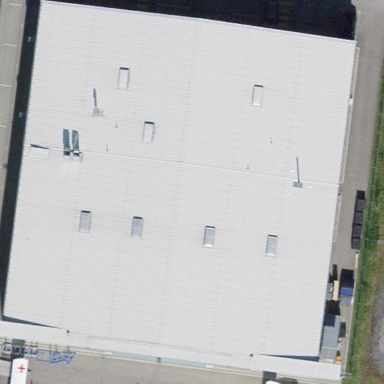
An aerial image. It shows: Hangar located at airport.